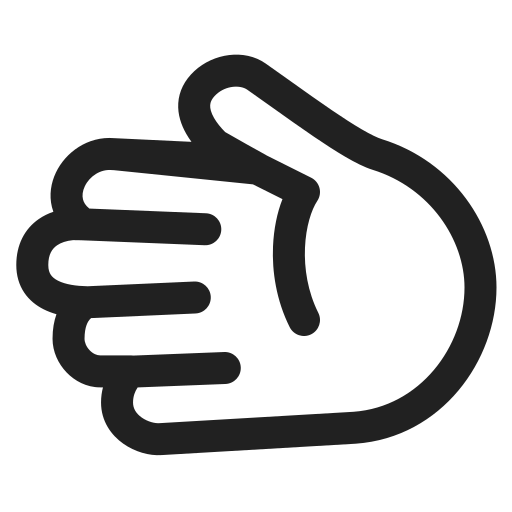
leftwards hand high contrast default